Question: It has been quite some time now that RWH came out (). I was eager to get my copy after following the incremental writing of the book online (which is, I think, one of the best ways to write a book.) What a rewarding read in the midst of all the rather academic papers a haskell student usually encounters!
It was a sturdy companion on quite some trips and I refer back to it regularly.
Still, my copy started to look and even though most of the content is still valid, there has been an abundance of new topics in the haskell world that would be worth covering in a similar fashion.

Considering the impact RWH had (and still has,) I sincerely hope that there will be a sequel some day :)
Some of the topics for a sequel that would immediately come to my mind:
- - - - - - - -
What are the topics that the haskell community needs a RWH-style explanation for?
---
- - -
- - - - - - -
- - - - - - -
- - - - - - - - - - - -
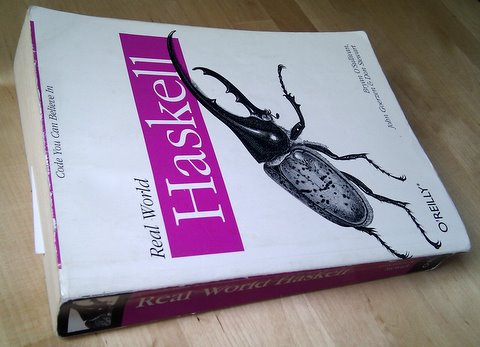
Answer: Here's my take, biased towards the ecosystem.
- - 'vector'- 'repa'- 'hmatrix'- - - - 'Par'- - 'text''text-icu'- - 'attoparsec'- 'tagsoup'- - 'snap''yesod'- - - - 'hdbc'- - - 'cairo'- 'sdl'- 'opengl'- - 'haxml'- -
- - 'uniplate'- 'syb'- - - - - - - -
- 'ThreadScope'- - 'c2hs'- -